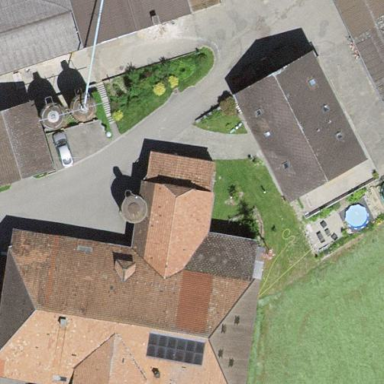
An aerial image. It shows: Farm building.